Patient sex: M
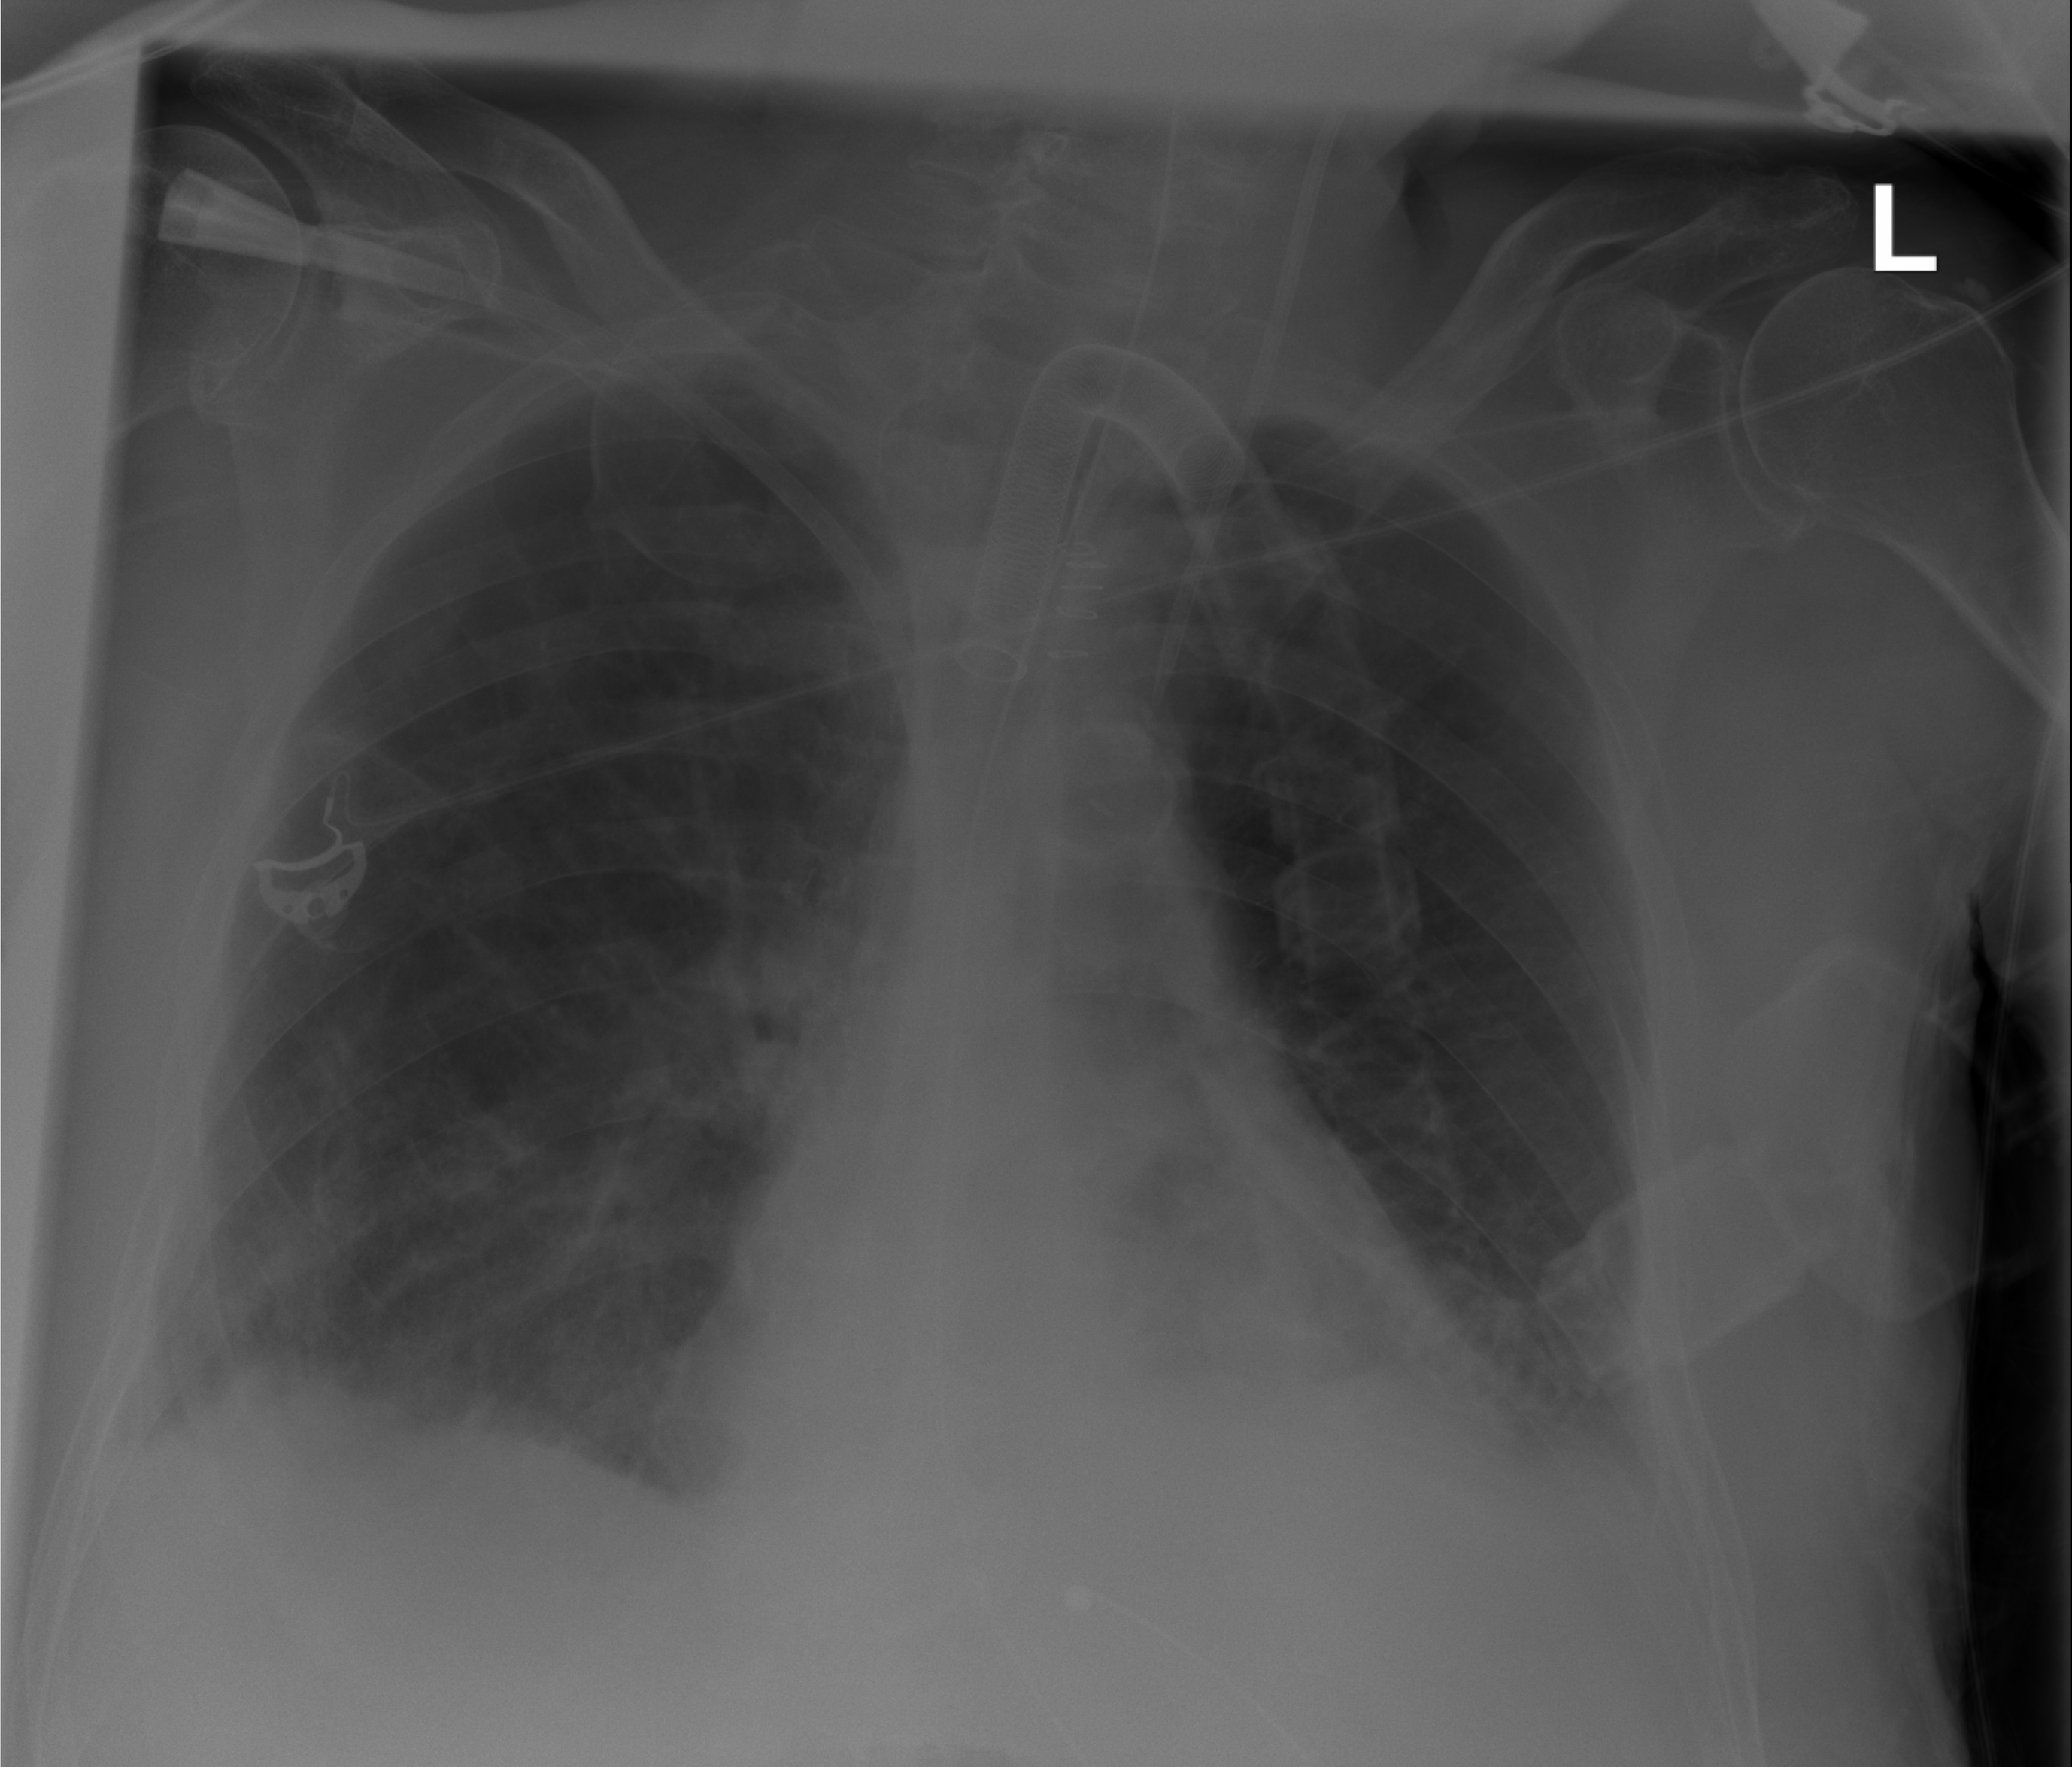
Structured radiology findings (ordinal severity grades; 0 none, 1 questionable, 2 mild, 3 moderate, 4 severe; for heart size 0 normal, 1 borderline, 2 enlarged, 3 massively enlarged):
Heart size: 2
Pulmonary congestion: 0
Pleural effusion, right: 2
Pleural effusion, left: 1
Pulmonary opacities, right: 0
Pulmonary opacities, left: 0
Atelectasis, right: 2
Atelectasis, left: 2